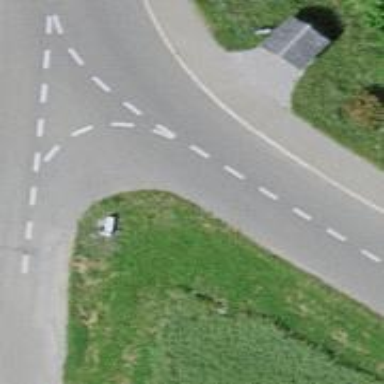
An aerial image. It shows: Tertiary road with asphalt surface.